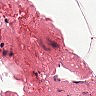
Metastatic tissue present: no